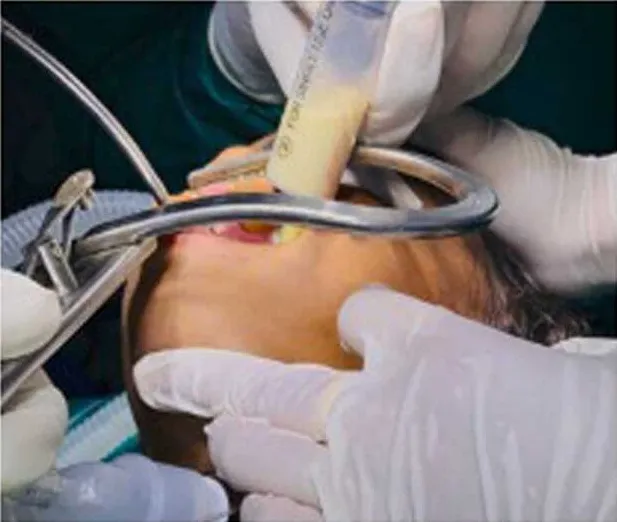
Intra-oral aspiration of purulent pus from the point of maximum bulge in posterior pharyngeal wall.
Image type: medical_photograph (other_medical_photograph)